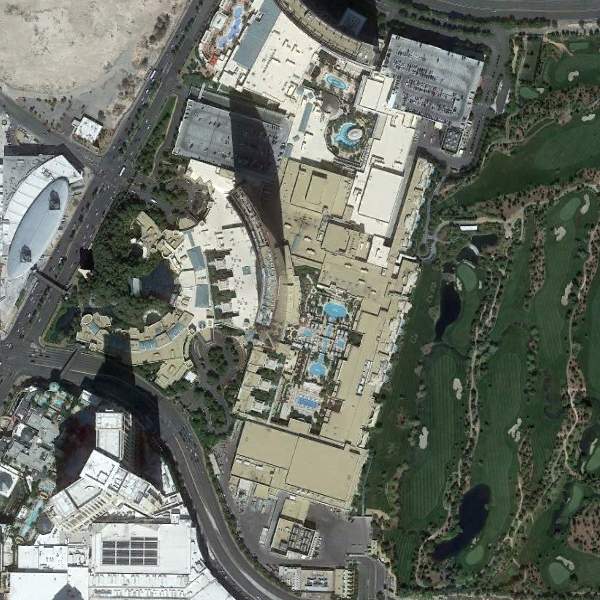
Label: Resort